Field crop: maize
Growth stage: 2
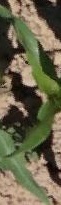
Species: maize